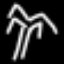
Label: palm tree